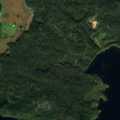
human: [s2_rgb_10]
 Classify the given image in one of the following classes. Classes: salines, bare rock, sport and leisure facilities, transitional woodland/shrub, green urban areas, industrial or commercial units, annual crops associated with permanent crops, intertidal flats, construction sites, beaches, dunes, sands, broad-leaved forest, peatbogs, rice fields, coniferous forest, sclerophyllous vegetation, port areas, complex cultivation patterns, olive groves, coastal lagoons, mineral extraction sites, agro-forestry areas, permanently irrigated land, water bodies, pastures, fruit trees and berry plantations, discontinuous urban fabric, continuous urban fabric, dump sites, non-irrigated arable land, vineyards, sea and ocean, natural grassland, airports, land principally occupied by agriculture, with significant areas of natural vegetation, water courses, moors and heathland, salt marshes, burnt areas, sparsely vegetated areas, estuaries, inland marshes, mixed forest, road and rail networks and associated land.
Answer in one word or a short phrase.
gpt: coniferous forest, mixed forest, water bodies